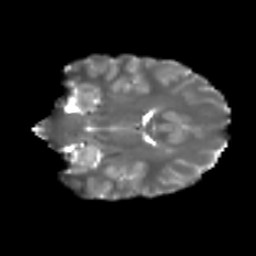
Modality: T2w
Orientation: coronal
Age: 18
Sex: female
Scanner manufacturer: ge
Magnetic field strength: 3 T
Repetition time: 7.8 s
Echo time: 0.0618 s